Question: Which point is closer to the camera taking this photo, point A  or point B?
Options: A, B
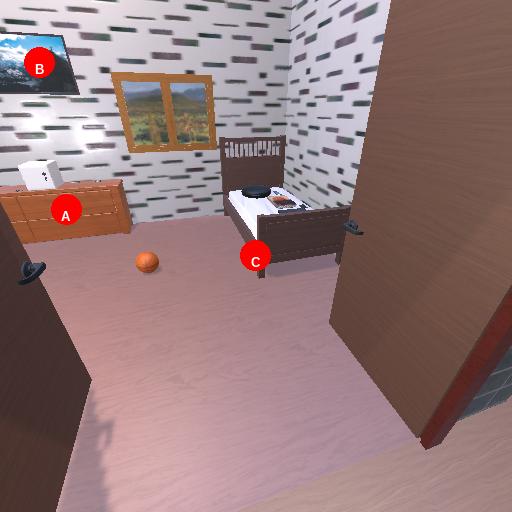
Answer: A